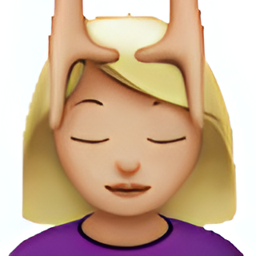
Name: face massage
Emoji: 💆🏼
Group: People & Body
Sub-group: person-activity